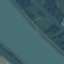
Land use / land cover: River